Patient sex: M
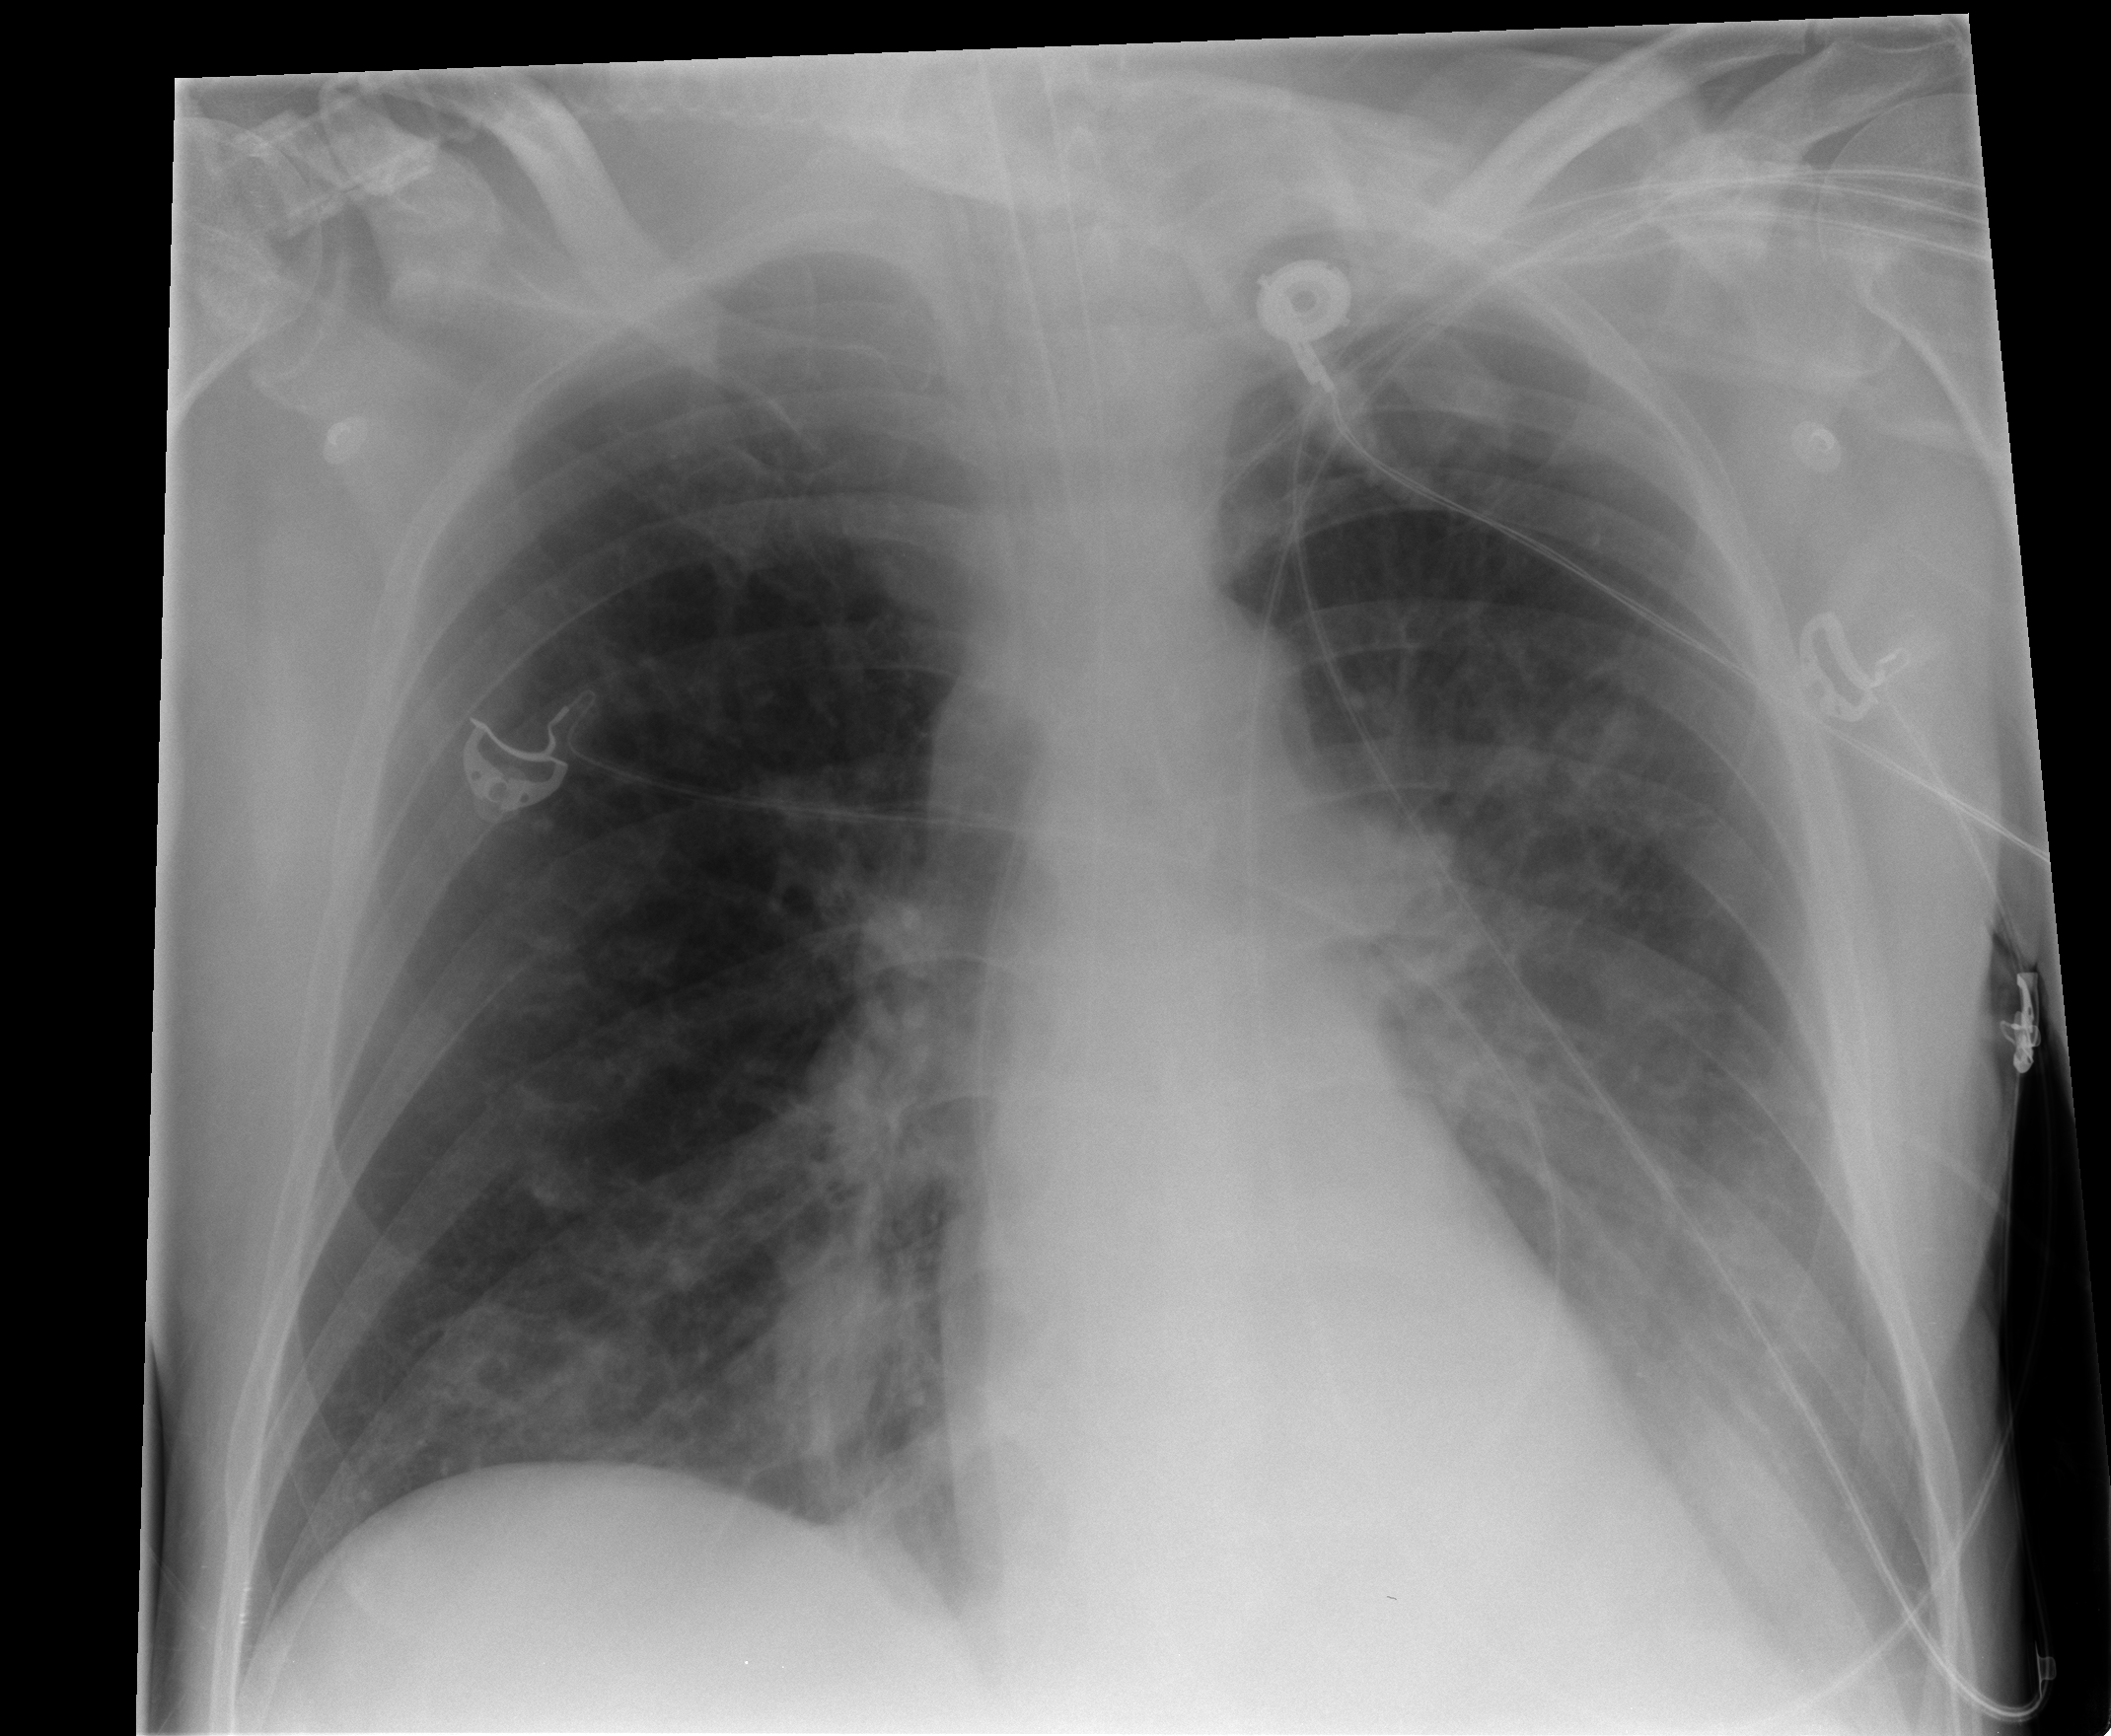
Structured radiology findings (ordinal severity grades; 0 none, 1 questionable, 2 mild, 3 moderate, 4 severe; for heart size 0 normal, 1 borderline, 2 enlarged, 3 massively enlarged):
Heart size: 0
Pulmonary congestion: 0
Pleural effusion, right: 0
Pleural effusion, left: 2
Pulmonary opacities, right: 1
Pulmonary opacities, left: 2
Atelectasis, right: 2
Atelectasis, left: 2